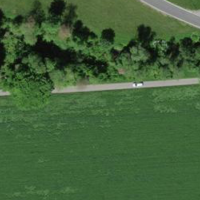
EUNIS habitat code: 52
Species observed at this site:
Prunus padus